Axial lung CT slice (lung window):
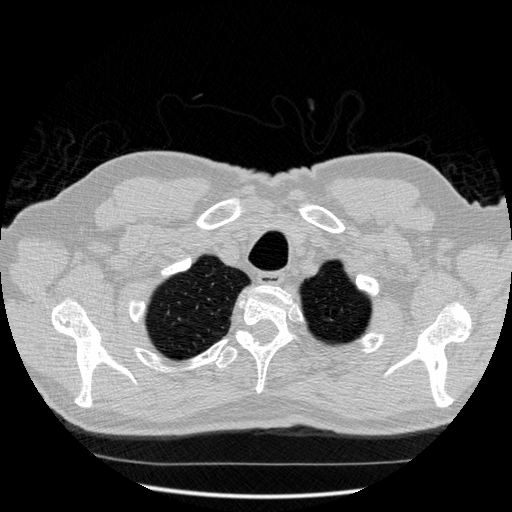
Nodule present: no